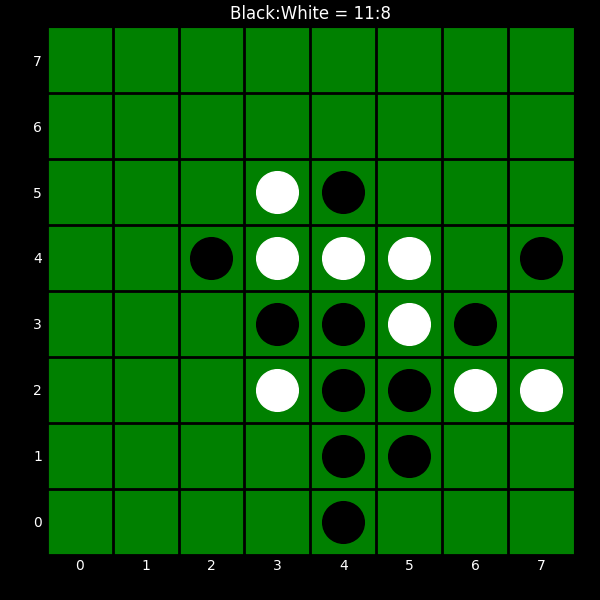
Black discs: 11
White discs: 8